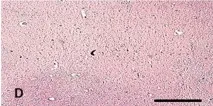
An image series related to the retrotrapezoid/parafacial respiratory group (RTN/pFRG). At the top, on the right: ventral brainstem schematic image with the indication (red arrow) of the optimal sampling for the examination of the human RTN/pFRG in the caudal pons; on the left: whole histological section at this level with the indication of the RTN/pFRG localization. (D) Lack of PHOX2B immunoreactivity in the RTN region. Staining: PHOX2B immunohistochemistry. Scale bar (A-D): 100 mum.
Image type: pathology (immunostaining)